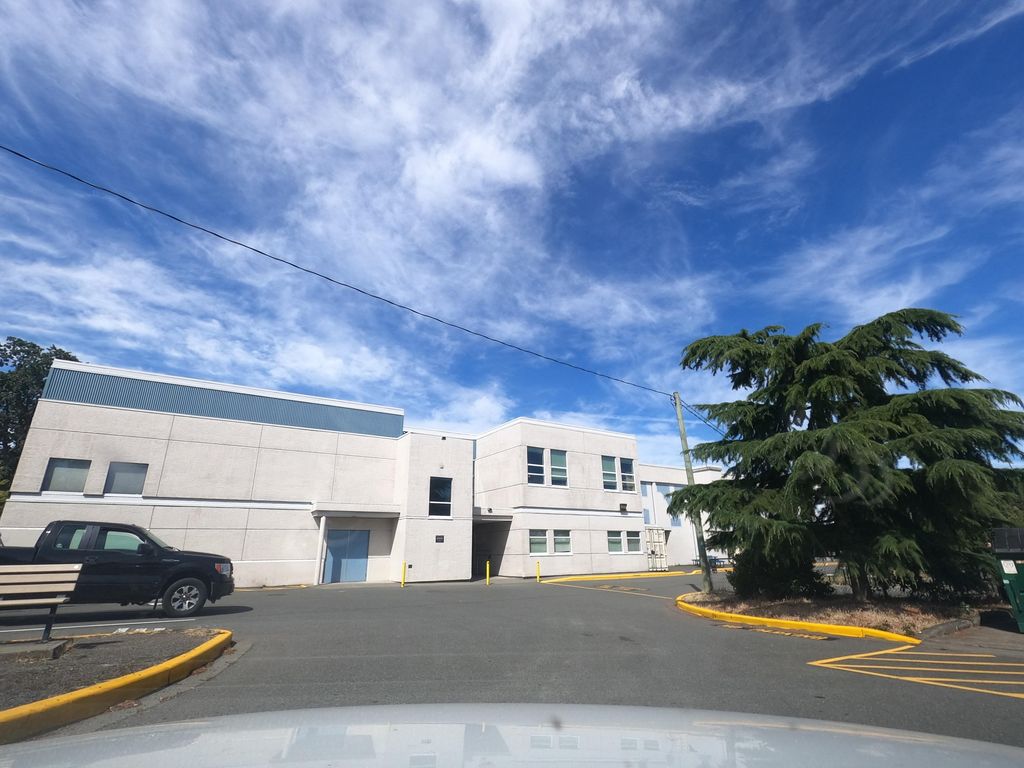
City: victoria